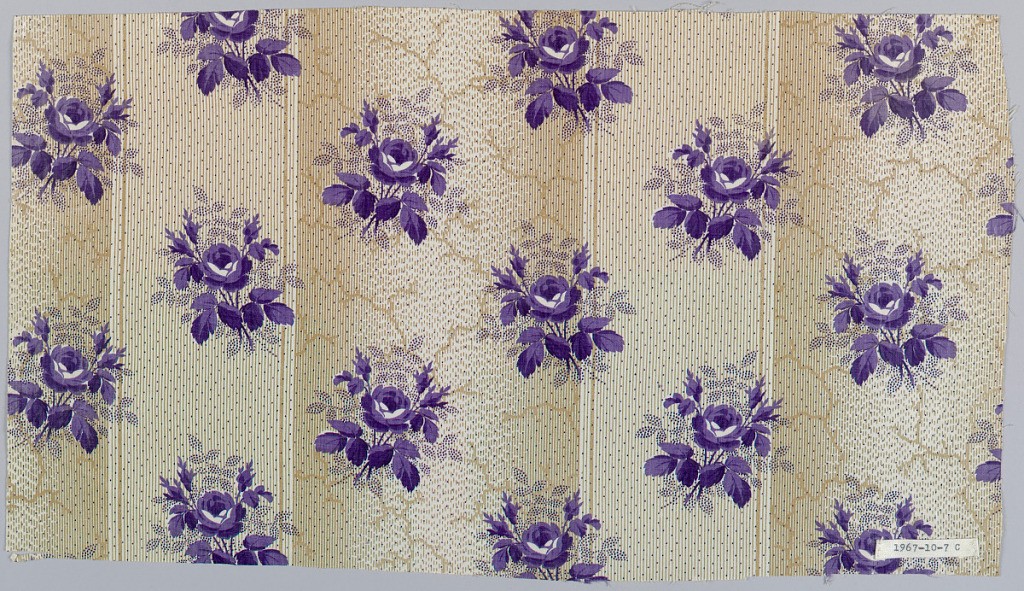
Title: Textile
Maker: Schwartz-Huguenin
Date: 1851–63
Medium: cotton Technique: printed by engraved roller on plain weave; glazed
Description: Three samples with same ground and same or similar designs in different colors. A) Ground striped in green pin stripes clustered into different width bands,  shaded, and with very fine vine pattern in broader band. Pattern of flower clusters in violet-printed over ground design. B) Same ground with smaller flower clusters. C) Tan ground, small flower clusters in violet. Glazed. Ground effects probably "molette."